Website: home-depot
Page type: customer-info-address
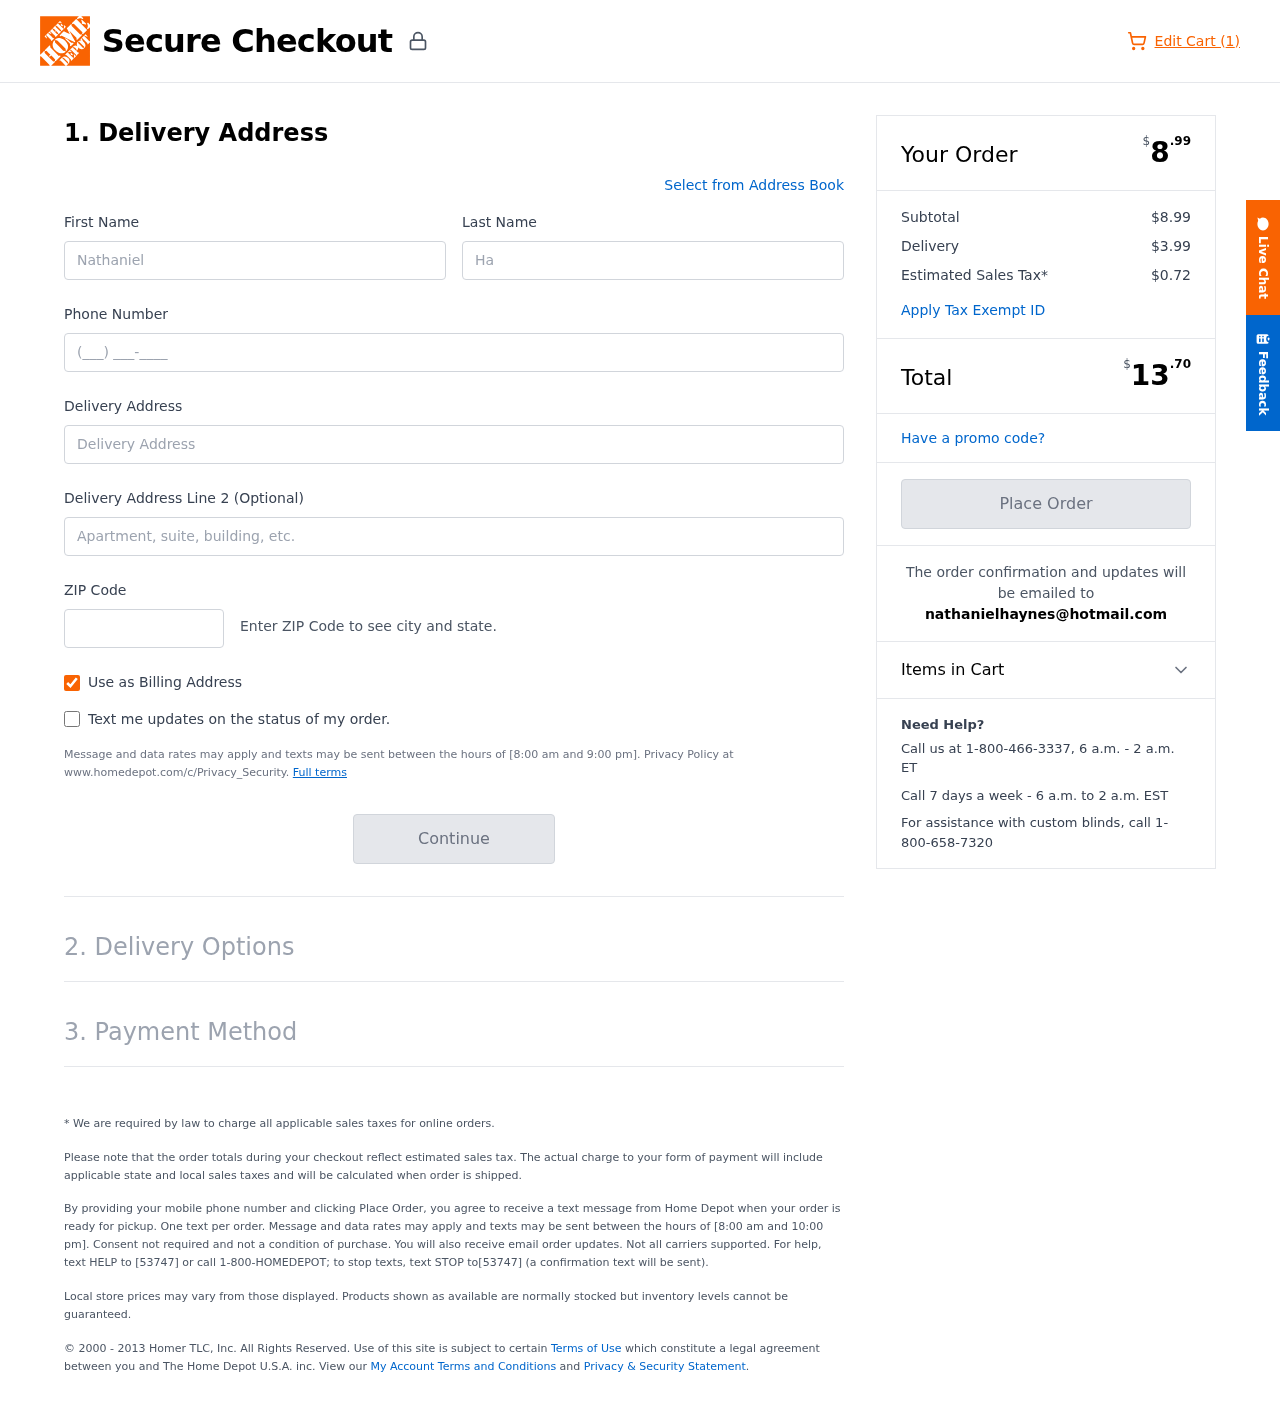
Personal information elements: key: PII_EMAIL
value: nathanielhaynes@hotmail.com
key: PII_FIRSTNAME
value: Nathaniel
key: PII_LASTNAME
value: Haynes
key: PII_PHONE
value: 6513607974
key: PII_POSTCODE
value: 42668
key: PII_STREET
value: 21373 Wallace Track
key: PII_STREET2
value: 2292 Samantha Summit
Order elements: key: ORDER_NUM_ITEMS
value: Edit Cart (1)
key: ORDER_SUBTOTAL_HEADER
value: $8.99
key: ORDER_SUBTOTAL
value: $8.99
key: ORDER_SHIPPING_COST
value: $3.99
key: ORDER_TAX
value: $0.72
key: ORDER_TOTAL2
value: $13.70